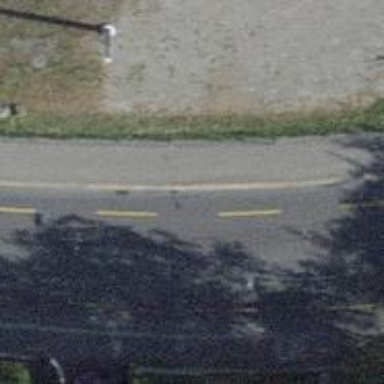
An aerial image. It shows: Residential road with asphalt surface. Trolley wires are present along the road.